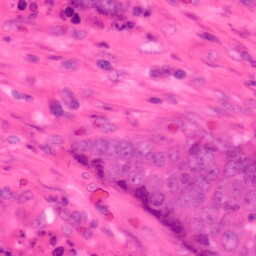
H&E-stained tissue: Colon